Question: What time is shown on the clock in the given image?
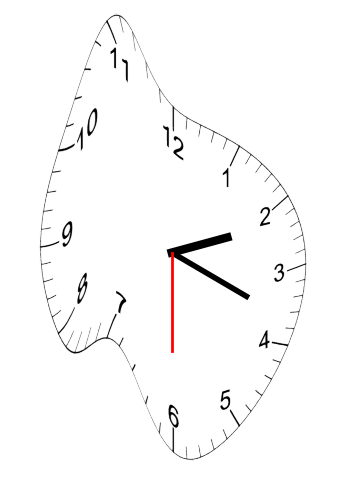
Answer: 02:18:30